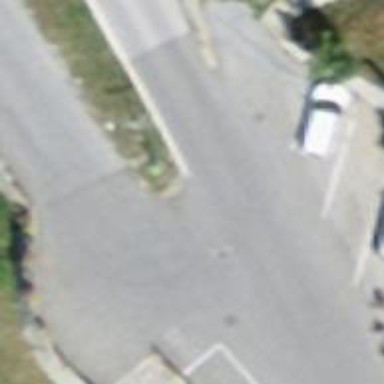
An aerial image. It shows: Bus stop with platform for public transport.